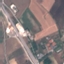
Label: Highway